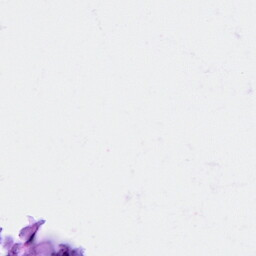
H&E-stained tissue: Breast